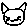
Label: cat